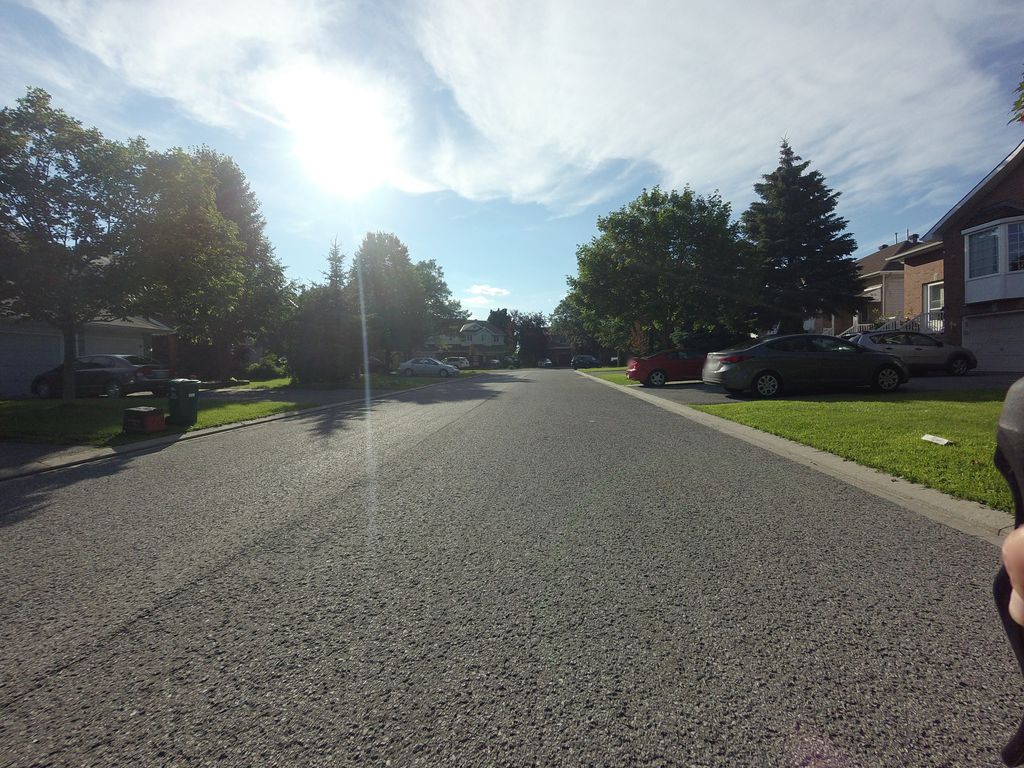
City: ottawa-gatineau